Interaction volume radius: 5 \u00c5
Interaction volume height: 20 \u00c5
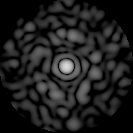
Disorder parameter: 0.8594